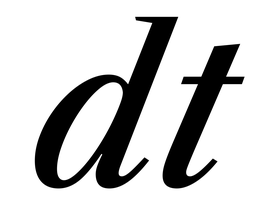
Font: LibreCaslonText-Italic_Medium_Italic